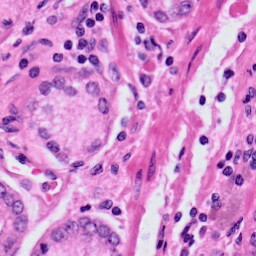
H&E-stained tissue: Prostate